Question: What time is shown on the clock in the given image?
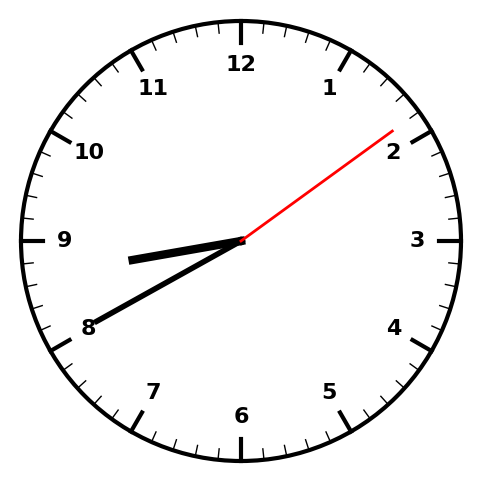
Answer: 08:40:09